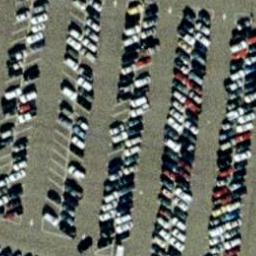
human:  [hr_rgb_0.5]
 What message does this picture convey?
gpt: parking lot